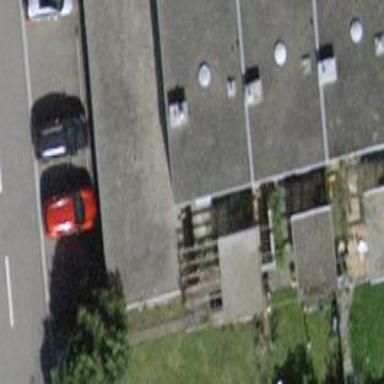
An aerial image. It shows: Building with flat roof.